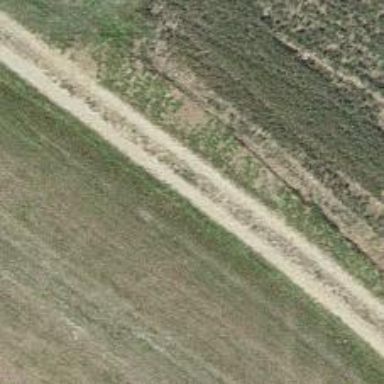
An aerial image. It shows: Agricultural track with grade 2 track surface suitable for agricultural vehicles.